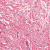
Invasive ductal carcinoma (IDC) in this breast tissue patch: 0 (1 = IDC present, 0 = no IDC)